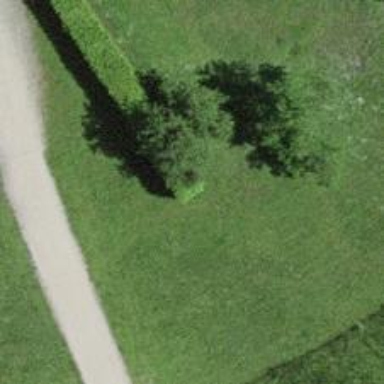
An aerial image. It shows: Hedge acting as barrier.